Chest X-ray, PA view. Patient: 55 years old, sex M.
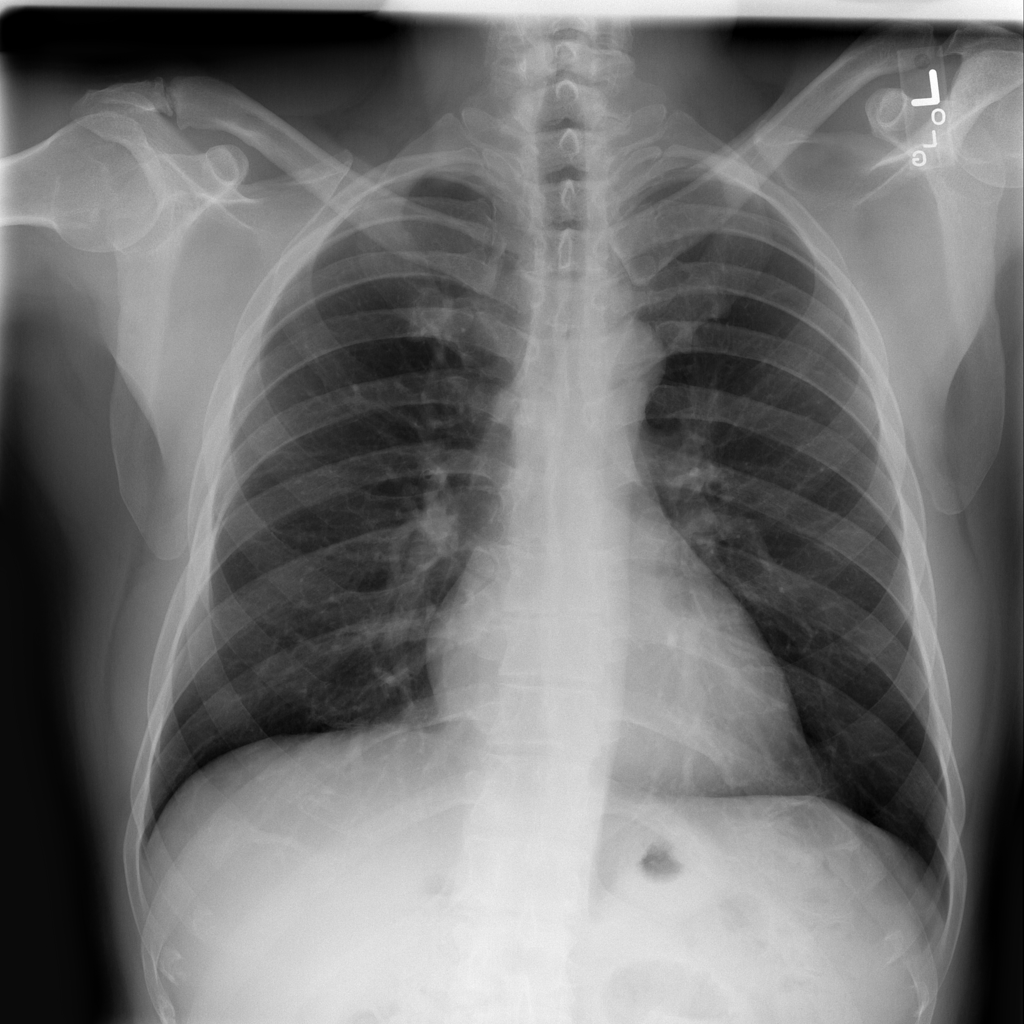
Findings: No Finding